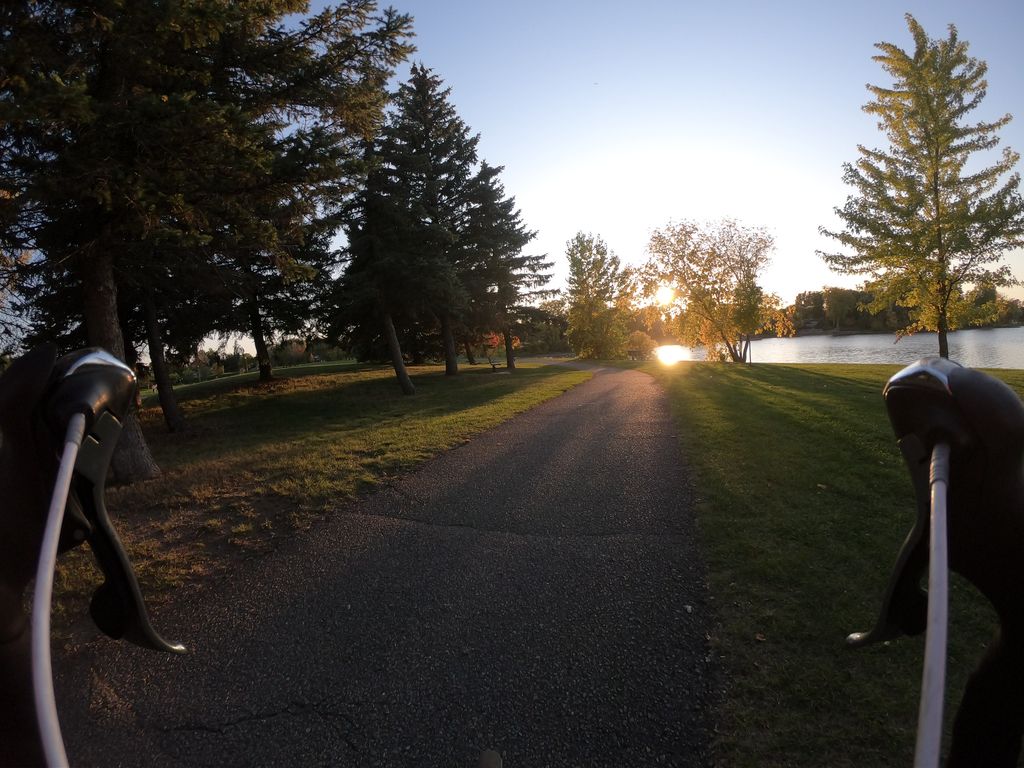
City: ottawa-gatineau